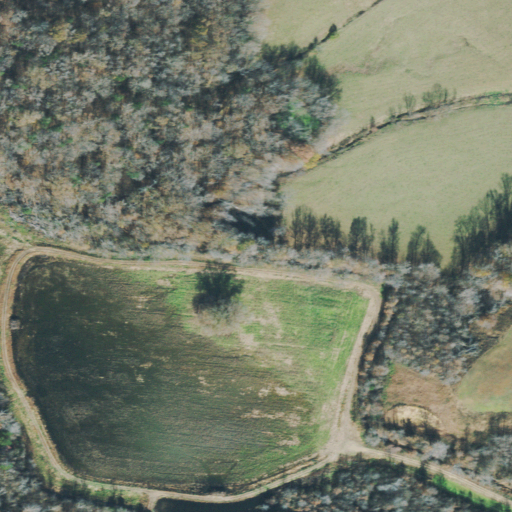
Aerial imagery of valley in Tennessee named Mill Hollow containing deciduous forest, pasture, cultivated crops, woody wetlands, herbaceous wetlands, grassland, and mixed forest